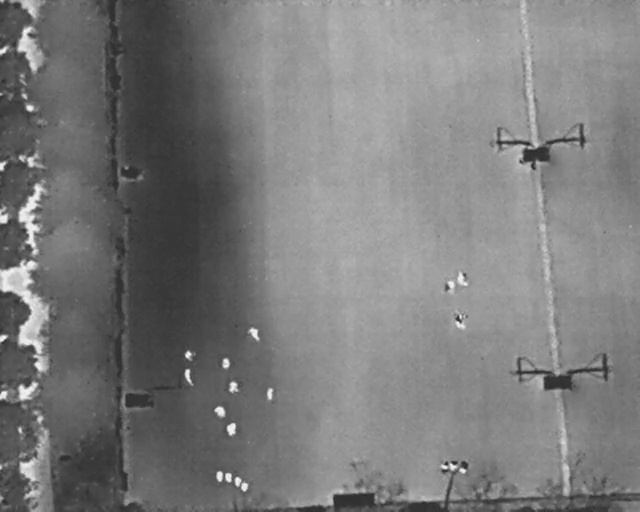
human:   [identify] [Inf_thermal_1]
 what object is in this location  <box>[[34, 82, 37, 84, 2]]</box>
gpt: <ref>1 medium person at the bottom</ref>